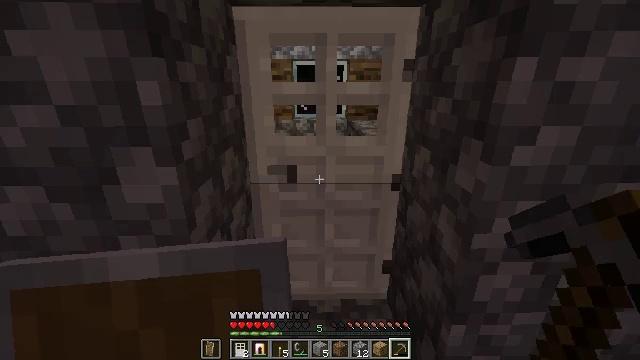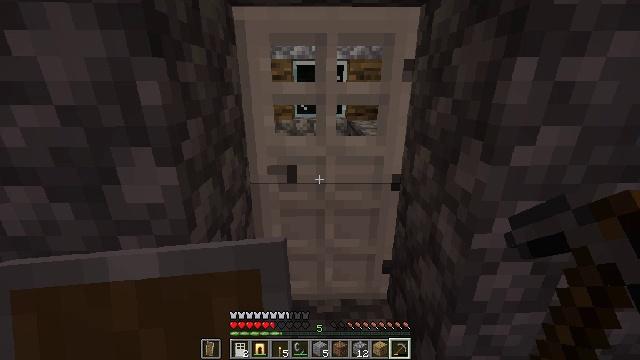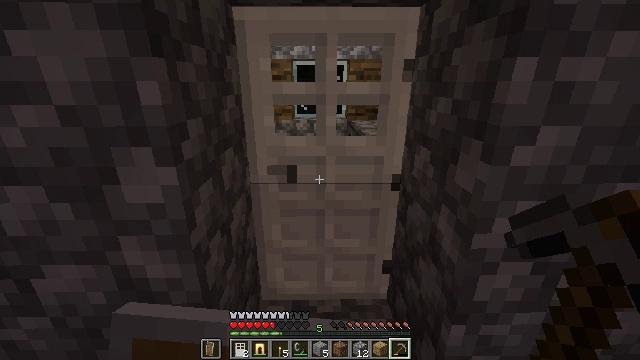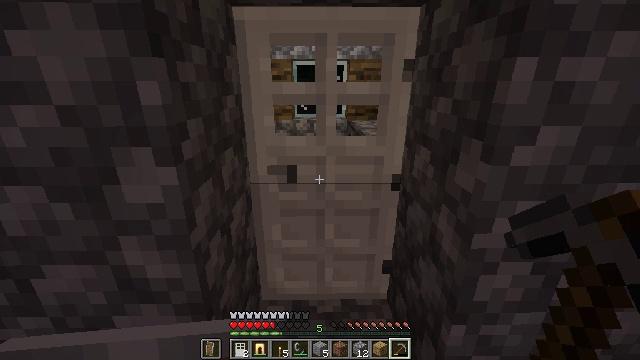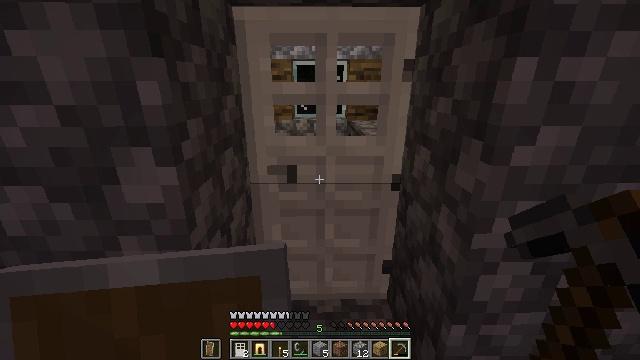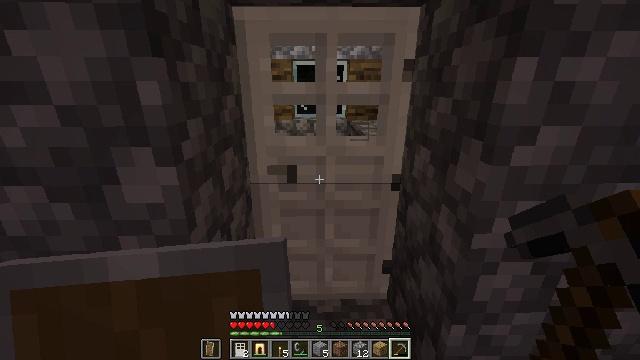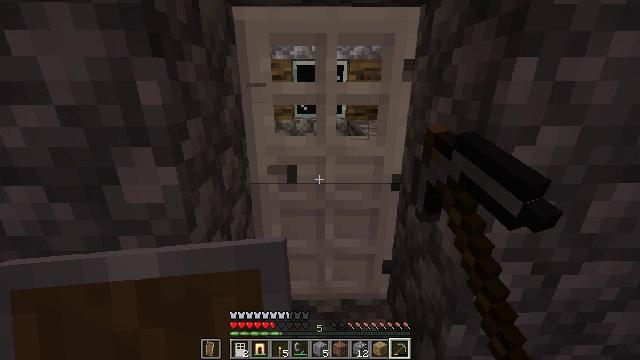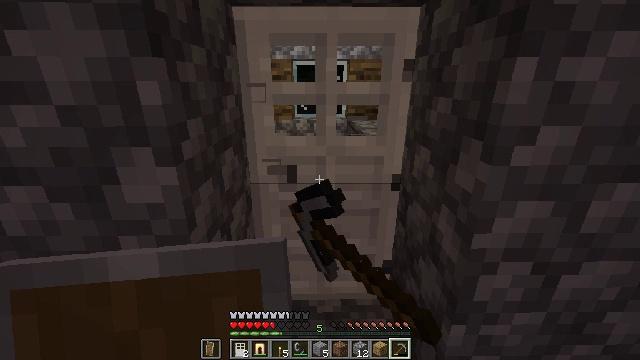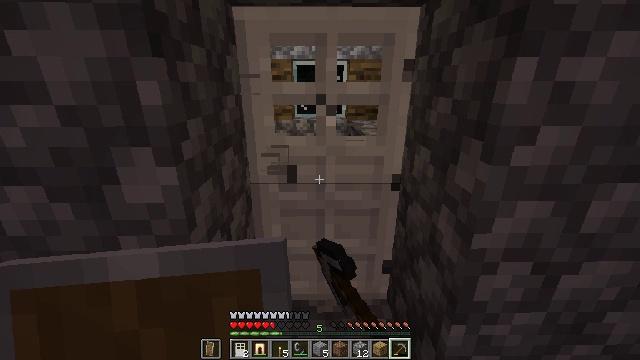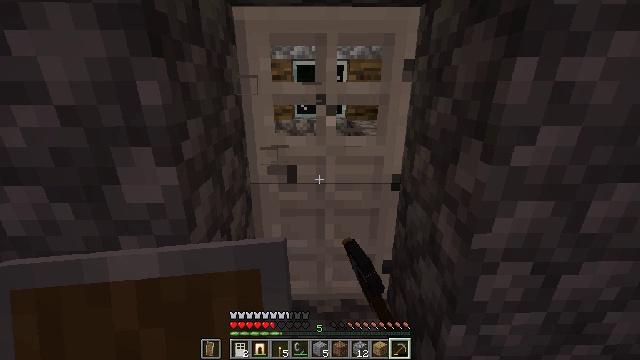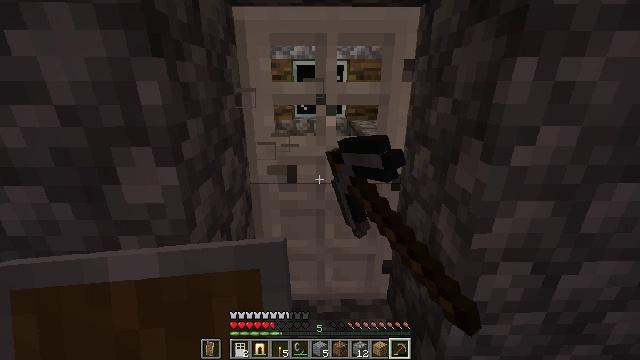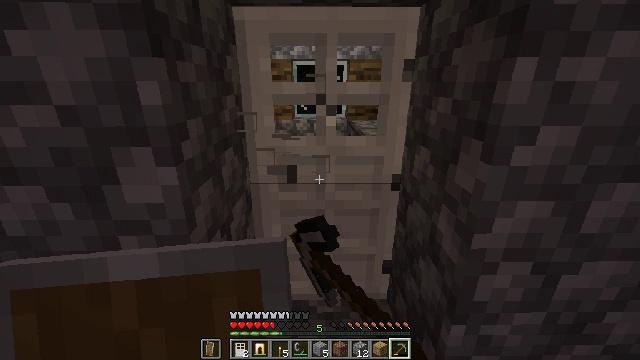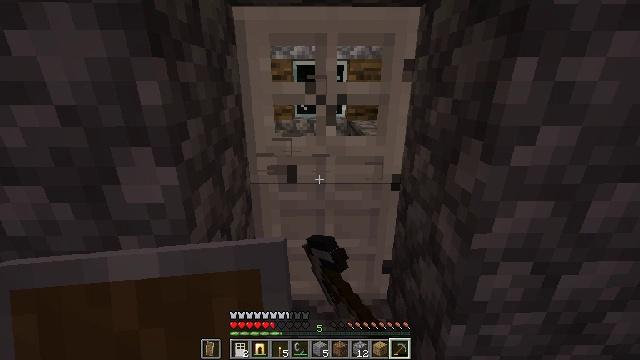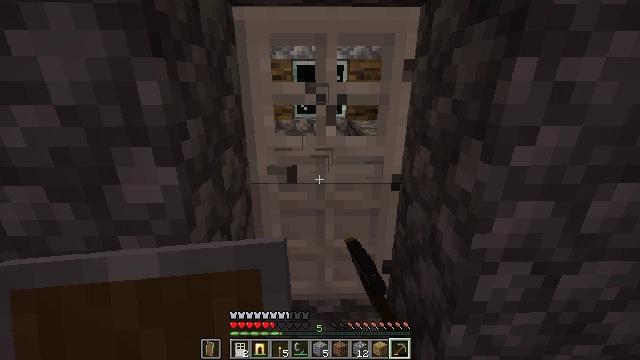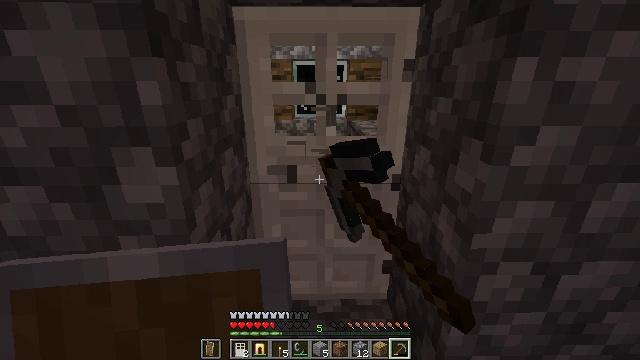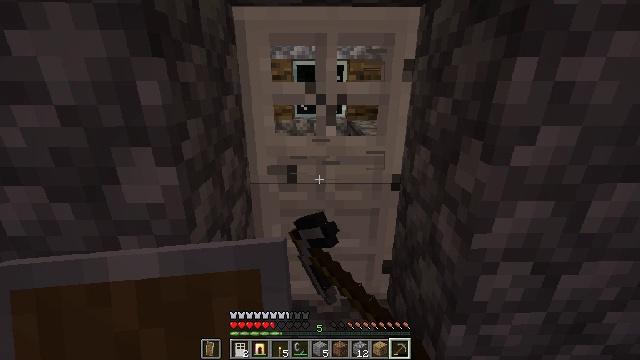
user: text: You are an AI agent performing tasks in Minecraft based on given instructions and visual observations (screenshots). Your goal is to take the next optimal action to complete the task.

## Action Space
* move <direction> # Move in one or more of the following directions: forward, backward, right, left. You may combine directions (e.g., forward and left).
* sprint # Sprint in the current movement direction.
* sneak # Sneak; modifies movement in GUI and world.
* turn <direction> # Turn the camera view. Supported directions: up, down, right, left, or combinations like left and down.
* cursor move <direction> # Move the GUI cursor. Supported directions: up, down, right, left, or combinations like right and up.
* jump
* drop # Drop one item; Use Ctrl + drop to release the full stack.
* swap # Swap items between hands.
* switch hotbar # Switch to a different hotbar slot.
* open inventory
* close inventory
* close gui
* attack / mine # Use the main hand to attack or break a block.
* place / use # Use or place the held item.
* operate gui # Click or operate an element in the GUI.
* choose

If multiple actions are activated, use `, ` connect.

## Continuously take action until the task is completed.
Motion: motion action
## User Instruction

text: Attack the iron door to collect it.
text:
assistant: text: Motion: no_op
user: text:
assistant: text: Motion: use / place
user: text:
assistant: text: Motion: no_op
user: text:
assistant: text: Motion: no_op
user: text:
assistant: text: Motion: attack / mine
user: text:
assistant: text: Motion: attack / mine
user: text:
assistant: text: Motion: attack / mine
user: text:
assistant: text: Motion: attack / mine
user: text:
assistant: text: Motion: attack / mine
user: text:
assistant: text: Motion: attack / mine
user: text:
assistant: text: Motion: attack / mine
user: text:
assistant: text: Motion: attack / mine
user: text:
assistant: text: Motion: attack / mine
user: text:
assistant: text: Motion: attack / mine
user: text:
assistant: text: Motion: attack / mine
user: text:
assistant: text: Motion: attack / mine
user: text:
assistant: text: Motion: no_op
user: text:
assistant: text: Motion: no_op
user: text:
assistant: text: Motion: no_op
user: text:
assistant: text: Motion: no_op
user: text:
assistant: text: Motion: no_op
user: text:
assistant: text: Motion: no_op
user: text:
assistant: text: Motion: no_op
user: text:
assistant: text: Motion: no_op
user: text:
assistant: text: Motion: no_op
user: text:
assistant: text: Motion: no_op
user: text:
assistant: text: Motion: no_op
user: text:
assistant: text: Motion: no_op
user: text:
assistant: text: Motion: no_op
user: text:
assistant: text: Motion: no_op